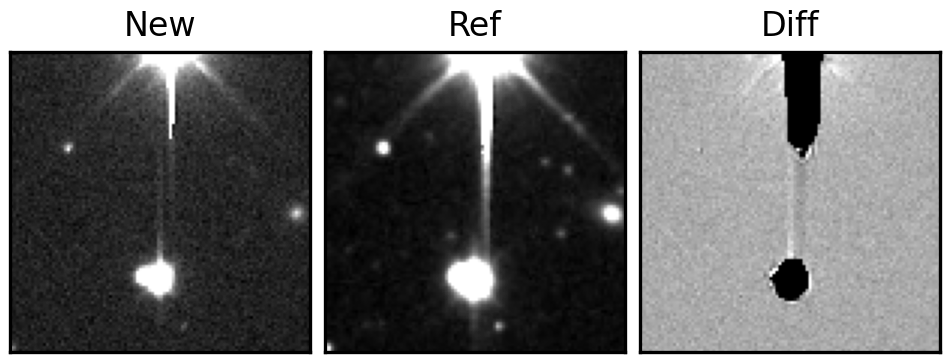
Label: bogus